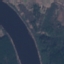
Land use / land cover: River